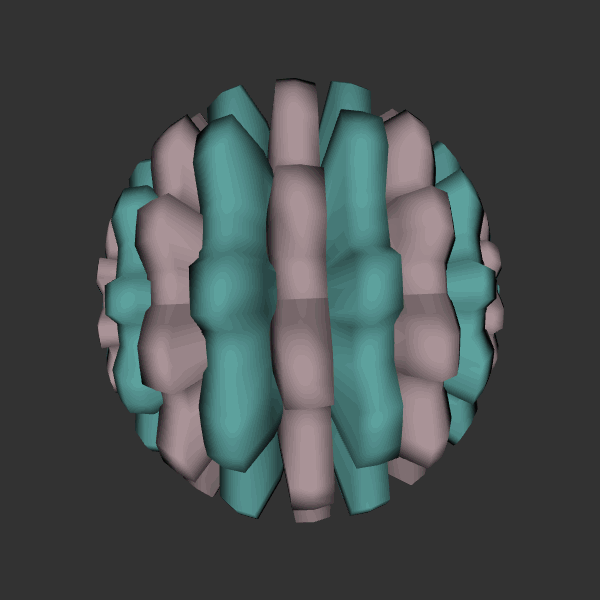
Background: dark